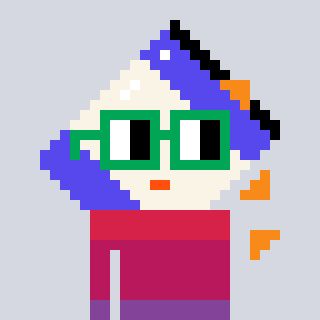
a pixel art character with square green glasses, a chips-shaped head and a teal-colored body on a cool background